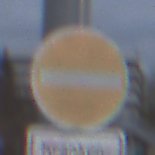
Verkehrszeichen: VerbotDerEinfahrt
Zusatzzeichen unten: BesondereFahrzeugeUndTransportgueter4
Umgebung: Outdoor, Suburban
Tageszeit: SunriseSunset
Wetter: PartlyCloudy
Licht: Natural
Jahreszeit: NotSpecified
Kontrast: LowContrast